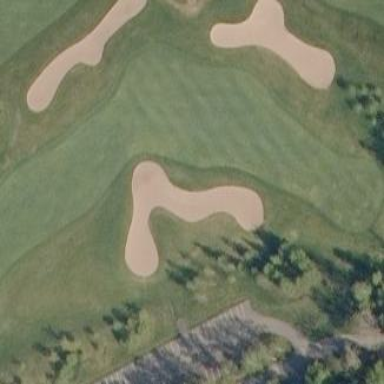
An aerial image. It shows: Sand bunker on golf course.